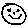
Label: smiley face